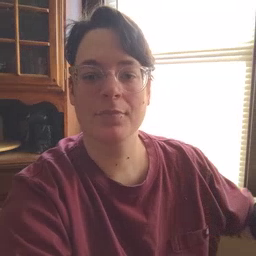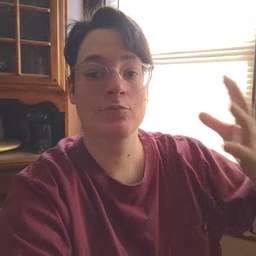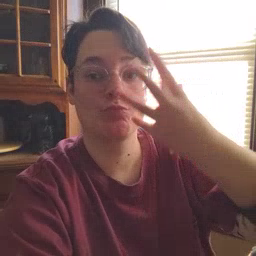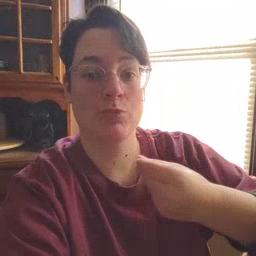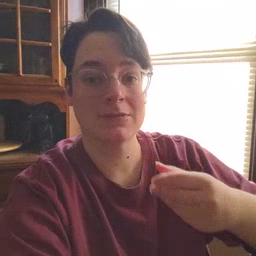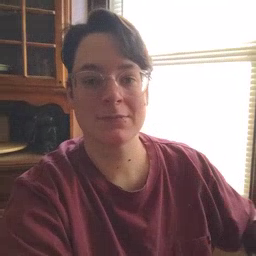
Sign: pretty